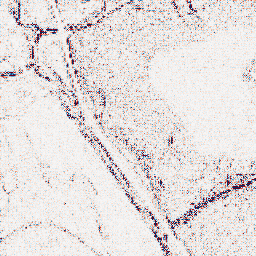
Category: wavelet
Decomposition family: wavelet_dwt
Decomposition parameters: wavelet: db2
level: 1
Upsampling method: regularized
Upsampling parameters: scale: 2
lambda_reg: 0.001
Upsampling scale: 2